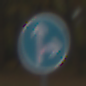
Verkehrszeichen: VorgeschriebeneFahrtrichtungGeradeausOderRechts
Umgebung: Outdoor, Nature
Tageszeit: Midday
Wetter: Overcast
Licht: Natural
Jahreszeit: Autumn
Kontrast: LowContrast